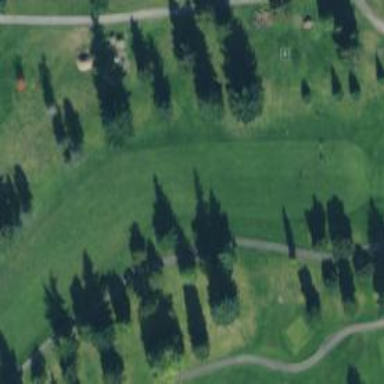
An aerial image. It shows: View of golf hole.